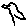
Label: bird